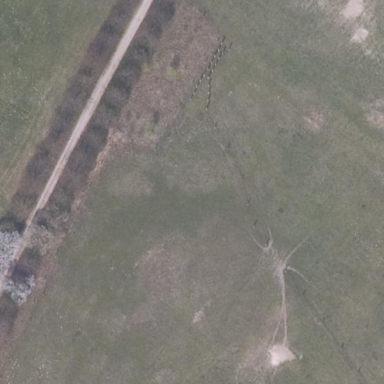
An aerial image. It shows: Patch of scrub vegetation.